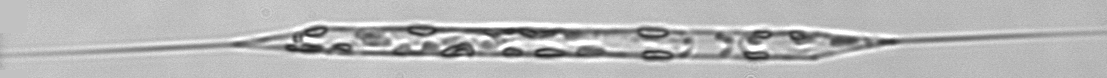
Label: Rhizosolenia